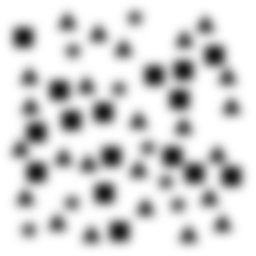
Squares: 16
Triangles: 24
Stars: 8
Total shapes: 48